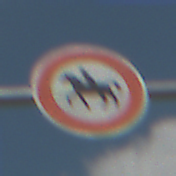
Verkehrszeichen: VerbotReiter
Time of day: Midday
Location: Outdoor (Suburban)
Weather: PartlyCloudy
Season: NotSpecified
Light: Natural